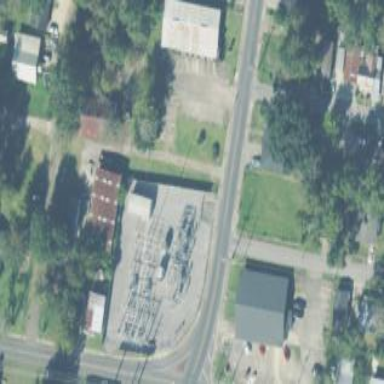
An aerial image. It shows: Outdoor distribution level power substation.